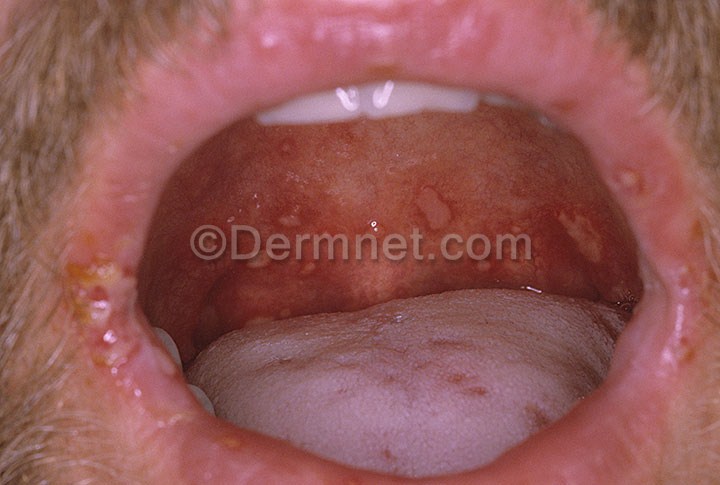
Disease: Exanthems and Drug Eruptions